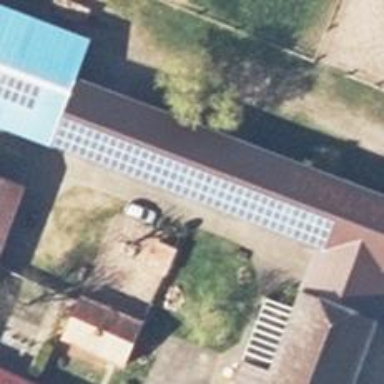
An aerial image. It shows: Solar-powered generator using photovoltaic technology. This small installation generates electricity through solar photovoltaic panels.